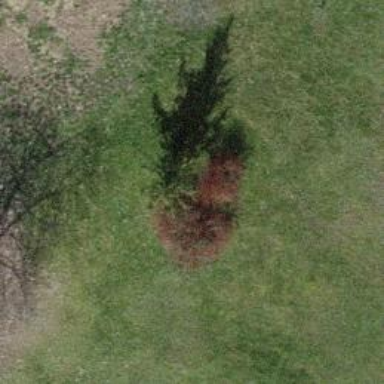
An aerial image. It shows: Evergreen tree with needle-leaved leaves.